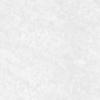
Label: no_change